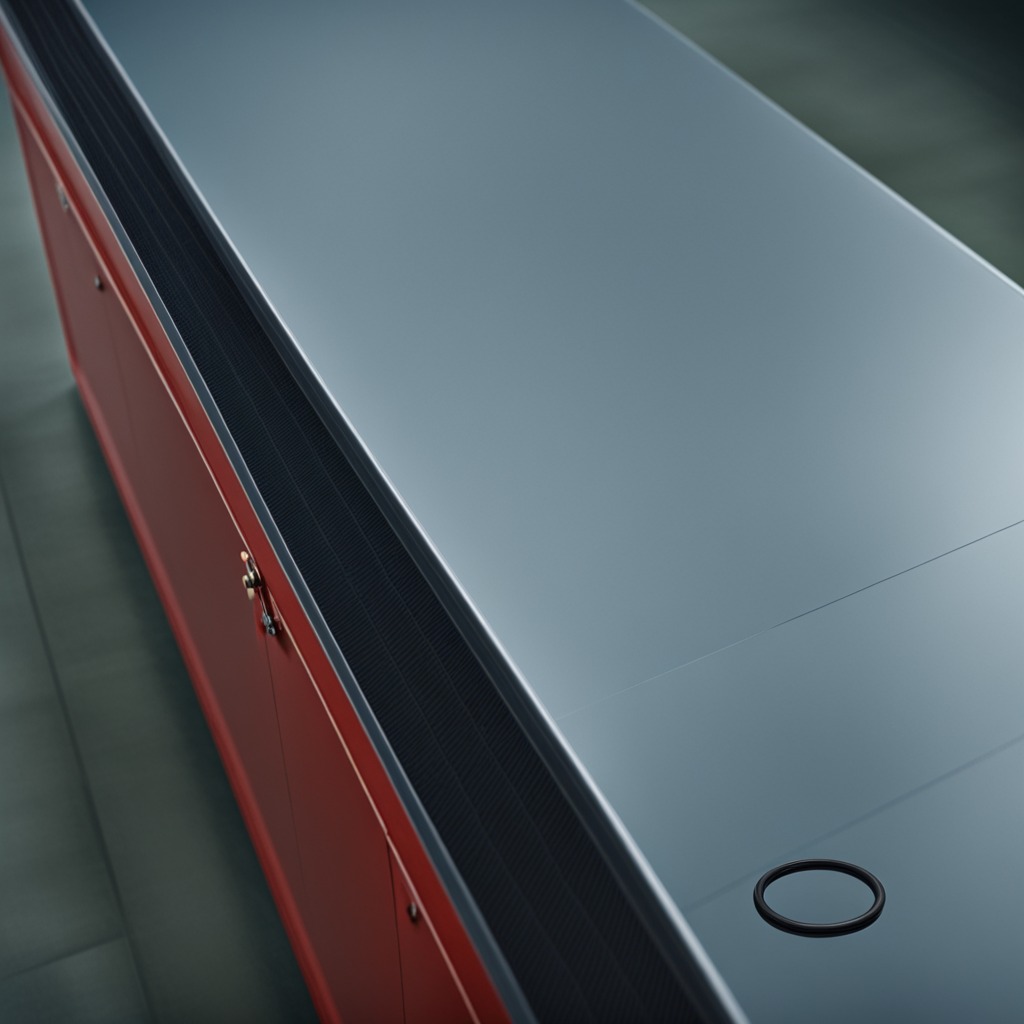
A rubber O-ring is lying on the toolbox surface in an airplane hangar workshop.